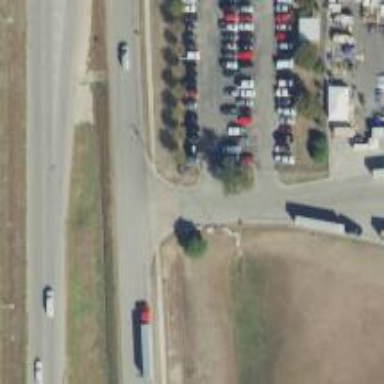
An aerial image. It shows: Tertiary road with frontage road.